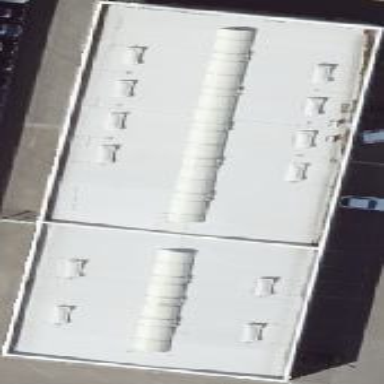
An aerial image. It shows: Building that houses car shop.